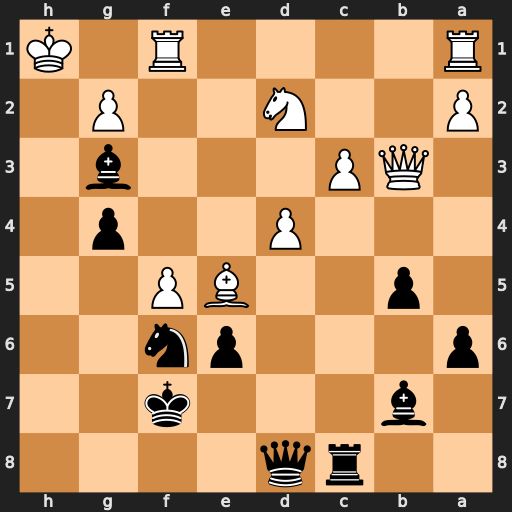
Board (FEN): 2rq4/1b3k2/p3pn2/1p2BP2/3P2p1/1QP3b1/P2N2P1/R4R1K
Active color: b
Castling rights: -
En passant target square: -
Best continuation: Qh8+ Kg1 Qh2#